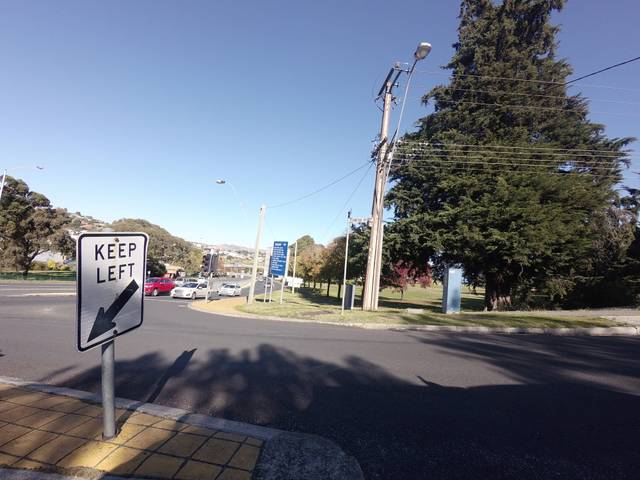
Region: Australia
Coordinates: -42.866, 147.365